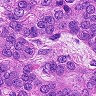
Metastatic tissue present: yes